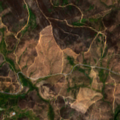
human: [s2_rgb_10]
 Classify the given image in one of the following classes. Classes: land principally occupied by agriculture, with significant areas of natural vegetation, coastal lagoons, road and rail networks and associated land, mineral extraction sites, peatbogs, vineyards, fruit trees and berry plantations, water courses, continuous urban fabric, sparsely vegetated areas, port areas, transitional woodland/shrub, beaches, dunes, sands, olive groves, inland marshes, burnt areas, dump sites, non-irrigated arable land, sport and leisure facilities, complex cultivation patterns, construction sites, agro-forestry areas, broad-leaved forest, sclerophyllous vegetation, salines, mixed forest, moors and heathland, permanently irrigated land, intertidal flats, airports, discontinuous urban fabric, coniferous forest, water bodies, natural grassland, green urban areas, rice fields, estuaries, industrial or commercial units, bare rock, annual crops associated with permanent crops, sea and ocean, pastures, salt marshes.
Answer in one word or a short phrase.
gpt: olive groves, broad-leaved forest, transitional woodland/shrub